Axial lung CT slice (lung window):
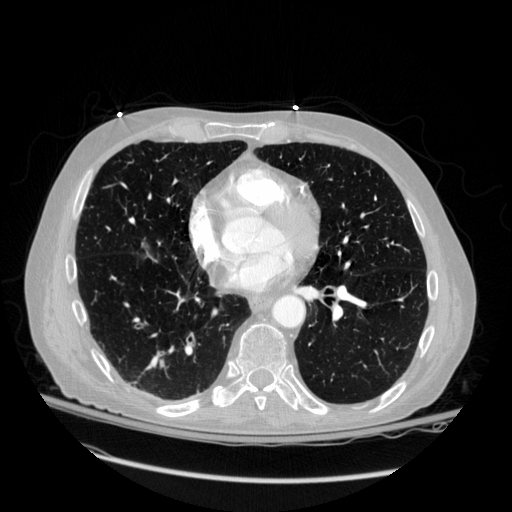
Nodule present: no